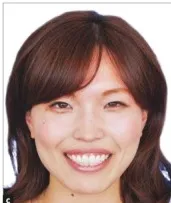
Post-retention records (at 26 years and 7 months of age):. Extraoral, and ,intraoral photographs.
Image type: medical_photograph (oral_photograph)